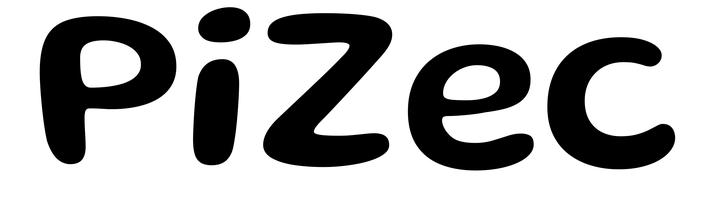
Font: Gluten_Medium